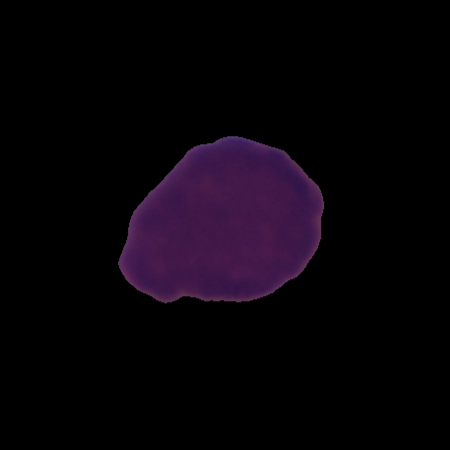
Label: healthy